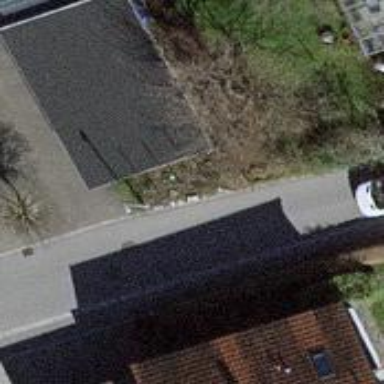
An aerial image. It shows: Garage.